Question: I have:
'''
imageView.setOnTouchListener(new View.OnTouchListener() {
@Override
public boolean onTouch(View v, MotionEvent event) {
//Choose which motion action has been performed
switch (event.getAction()) {
case MotionEvent.ACTION_DOWN:
//Get X, Y coordinates from the ImageView
int X = (int) event.getX();
int Y = (int) event.getY();
'''
and
'''
BitmapFactory.Options myOptions = new BitmapFactory.Options();
myOptions.inDither = true;
myOptions.inScaled = false;
myOptions.inPreferredConfig = Bitmap.Config.ARGB_8888;// important
myOptions.inPurgeable = true;
Bitmap bitmap = BitmapFactory.decodeResource(getResources(), R.drawable.lithuania,myOptions);
Paint paint = new Paint();
paint.setAntiAlias(true);
paint.setColor(Color.BLUE);
Bitmap workingBitmap = Bitmap.createBitmap(bitmap);
Bitmap mutableBitmap = workingBitmap.copy(Bitmap.Config.ARGB_8888, true);
Canvas canvas = new Canvas(mutableBitmap);
canvas.drawCircle(40, 160, 15, paint);
imageView.setAdjustViewBounds(true);
imageView.setImageBitmap(mutableBitmap);
'''
Any idea, how to make relation between those coordinates? Cause now my onTouch coordinates and drawing coordinates has to be different in order to represent it correctly to user.
Searched here, but seems no one have a correct answer. Any help will be appreciated :)

'''
float xRatio = (float)bitmap.getWidth() / imageView.getWidth();
float xPos = event.getX() * xRatio;
float yPos = event.getY() * xRatio;
Canvas canvas = new Canvas(mutableBitmap);
canvas.drawCircle(xPos, yPos, 15, paint);
'''
Working like a charm!
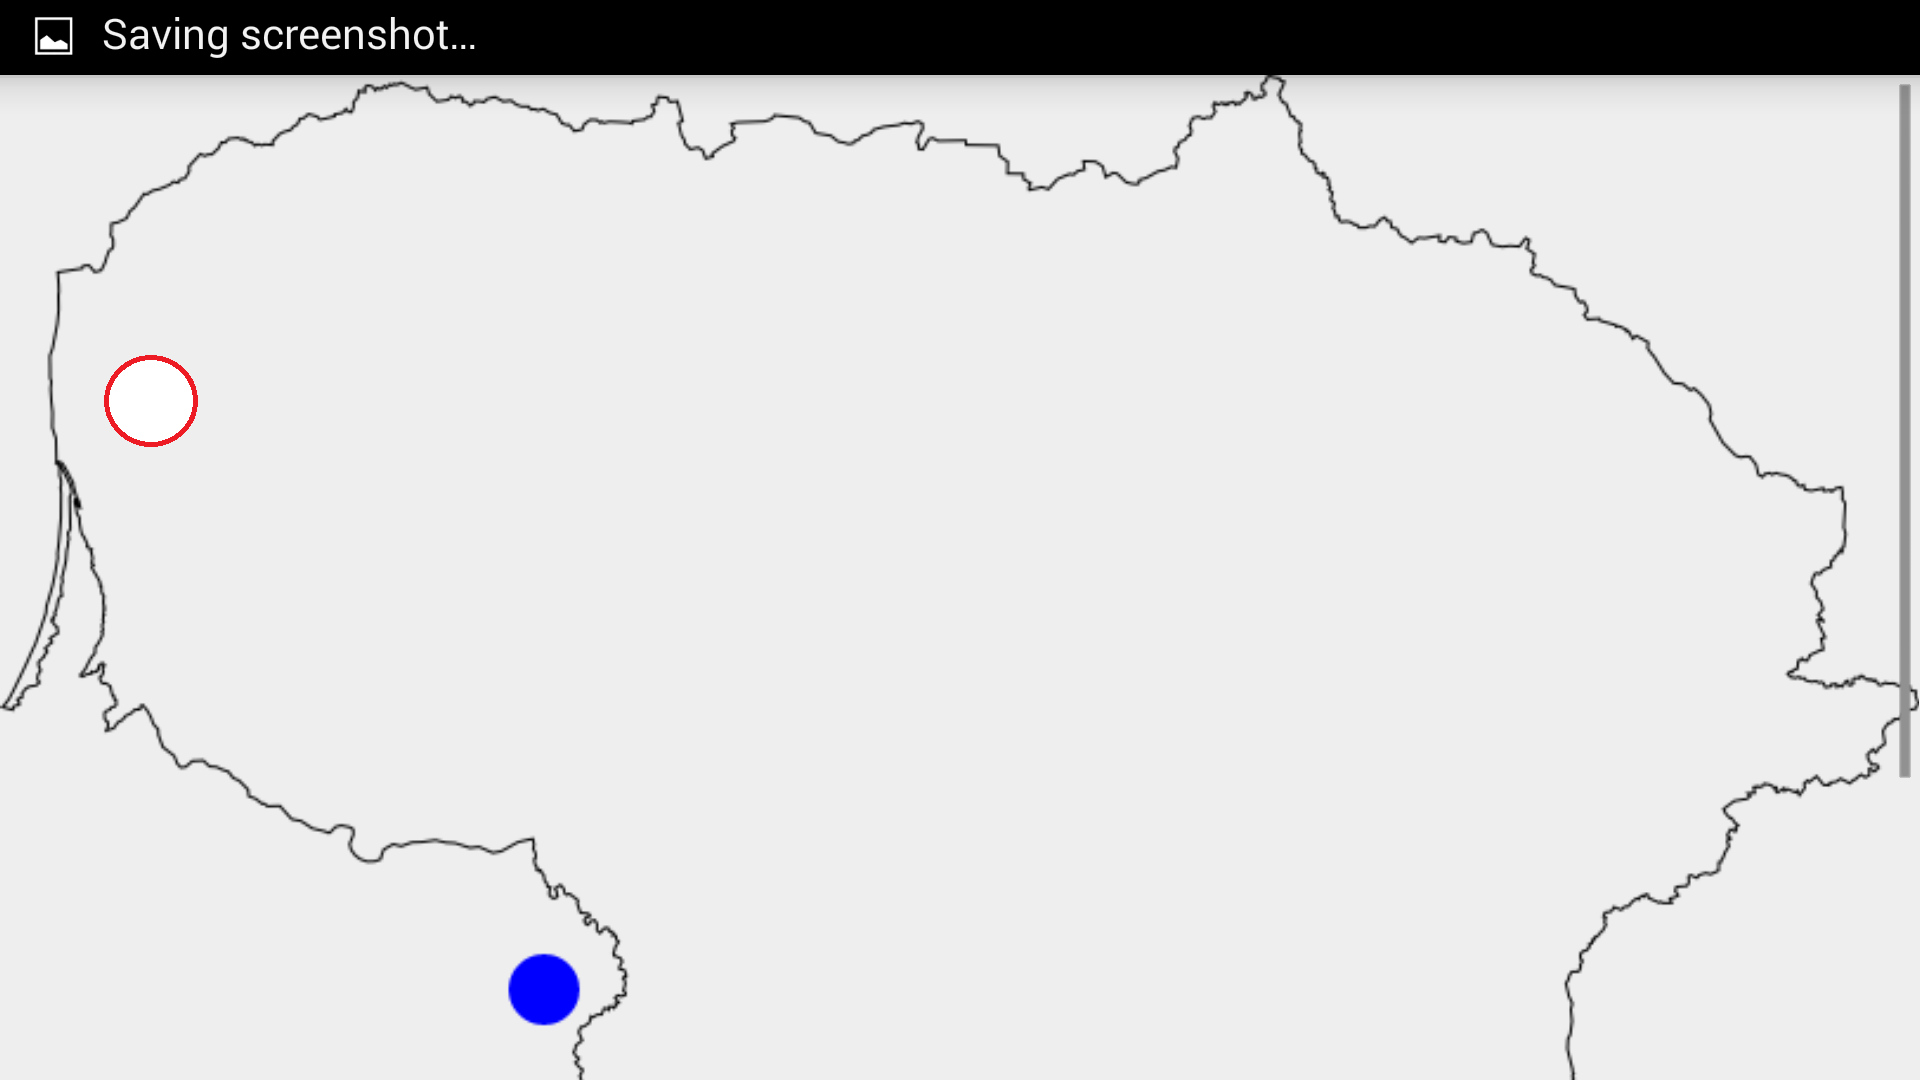
Answer: I have tested your code, the issue is that your bitmap has different dimensions then your imageView. You need to determine the difference in sizes and adjust accordingly. For example the image I used was 1800x1800 and my imageView was 900x900 so I had to multiple my X and Y coordinates by 2 to get the correct position
'''
int xRatio = bitmap.getWidth() / imageView.getWidth();
int xPos = event.getX() * xRatio;
'''
Here is a more robust version which takes into account bitmaps that are smaller then the target view:
'''
int xRatio, yRatio;
int xPos, yPos;
if (mutableBitmap.getWidth() >= ib.getWidth()) {
xRatio = mutableBitmap.getWidth() / ib.getWidth();
xPos = (int) Math.floor(xRatio * event.getX());
} else {
xRatio = ib.getWidth() / mutableBitmap.getWidth();
xPos = (int) Math.floor(xRatio*event.getX()-((ib.getWidth() - mutableBitmap.getWidth())/2));
}
if (mutableBitmap.getHeight() >= ib.getHeight()) {
yRatio = mutableBitmap.getHeight() / ib.getHeight();
yPos = (int)Math.floor(event.getY()*yRatio);
} else {
yRatio = ib.getHeight() / mutableBitmap.getHeight();
yPos = (int) Math.floor(yRatio*event.getY()-((ib.getHeight() - mutableBitmap.getHeight())/2));
}
'''